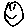
Label: smiley face